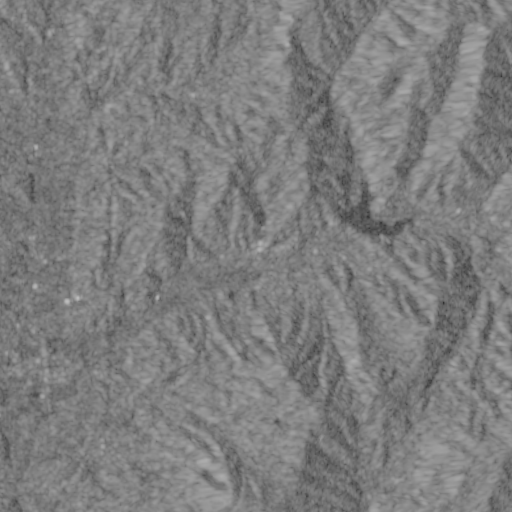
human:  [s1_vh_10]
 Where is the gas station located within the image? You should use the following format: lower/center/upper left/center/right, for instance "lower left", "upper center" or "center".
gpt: The gas station is located in the lower left of the image.
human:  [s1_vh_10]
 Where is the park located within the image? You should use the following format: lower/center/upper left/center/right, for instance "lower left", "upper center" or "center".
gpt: The park is located in the lower left of the image.
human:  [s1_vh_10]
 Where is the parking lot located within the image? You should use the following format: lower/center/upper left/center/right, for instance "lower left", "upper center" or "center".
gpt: The parking lot is located in the lower left of the image.
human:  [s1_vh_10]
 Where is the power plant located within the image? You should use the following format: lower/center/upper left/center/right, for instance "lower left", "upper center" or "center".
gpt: There is no power plant in the image.

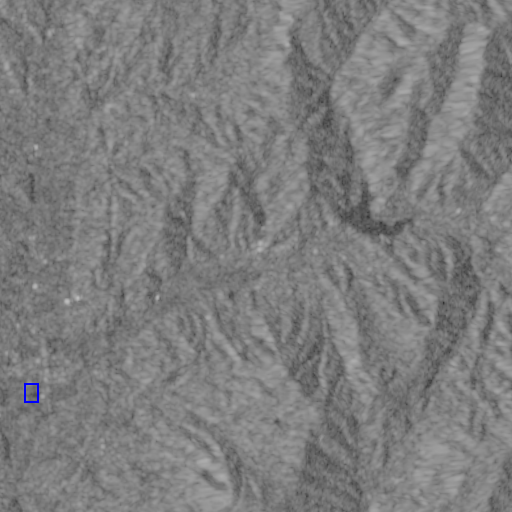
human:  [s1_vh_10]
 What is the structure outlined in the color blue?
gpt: The structure outlined in blue is a park.
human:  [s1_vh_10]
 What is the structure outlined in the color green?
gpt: There is no green outline.